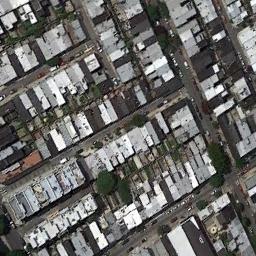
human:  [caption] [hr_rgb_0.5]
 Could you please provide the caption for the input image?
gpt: The dense residential is next to the road with many cars .

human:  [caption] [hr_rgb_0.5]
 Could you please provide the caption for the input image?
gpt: There are many roads and neatly arranged houses and trees in densely populated areas .

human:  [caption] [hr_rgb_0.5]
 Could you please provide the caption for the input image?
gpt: The houses are many and crowded .

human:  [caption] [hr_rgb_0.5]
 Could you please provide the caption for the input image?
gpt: A dense residential area has lots of houses of the same style while some roads go through the residential area .

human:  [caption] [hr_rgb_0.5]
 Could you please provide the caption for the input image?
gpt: There are many white buildings and gray buildings arranged neatly on dense residential area .